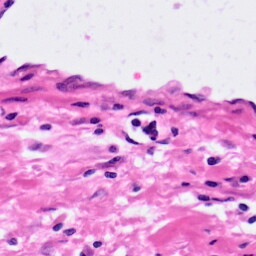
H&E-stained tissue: Pancreatic